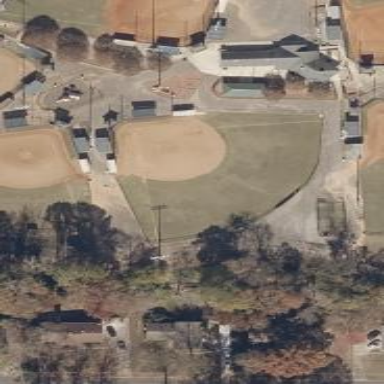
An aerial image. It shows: Softball pitch for leisure and sport activities.